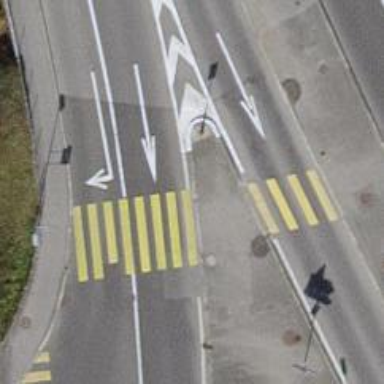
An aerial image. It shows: Uncontrolled road crossing.